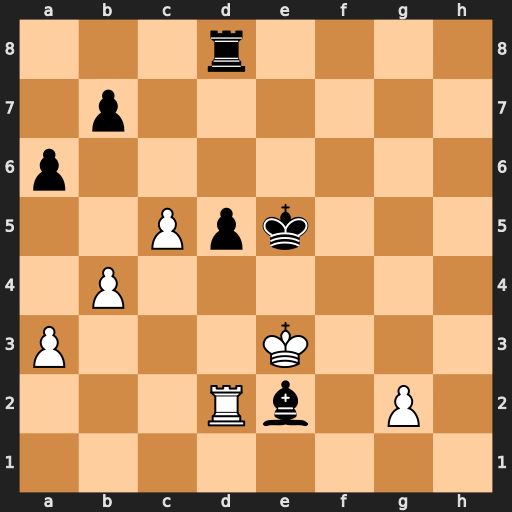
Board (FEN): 3r4/1p6/p7/2Ppk3/1P6/P3K3/3Rb1P1/8
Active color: w
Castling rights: -
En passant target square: -
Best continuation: Rxe2 d4+ Kd3+ Kd5 Re4